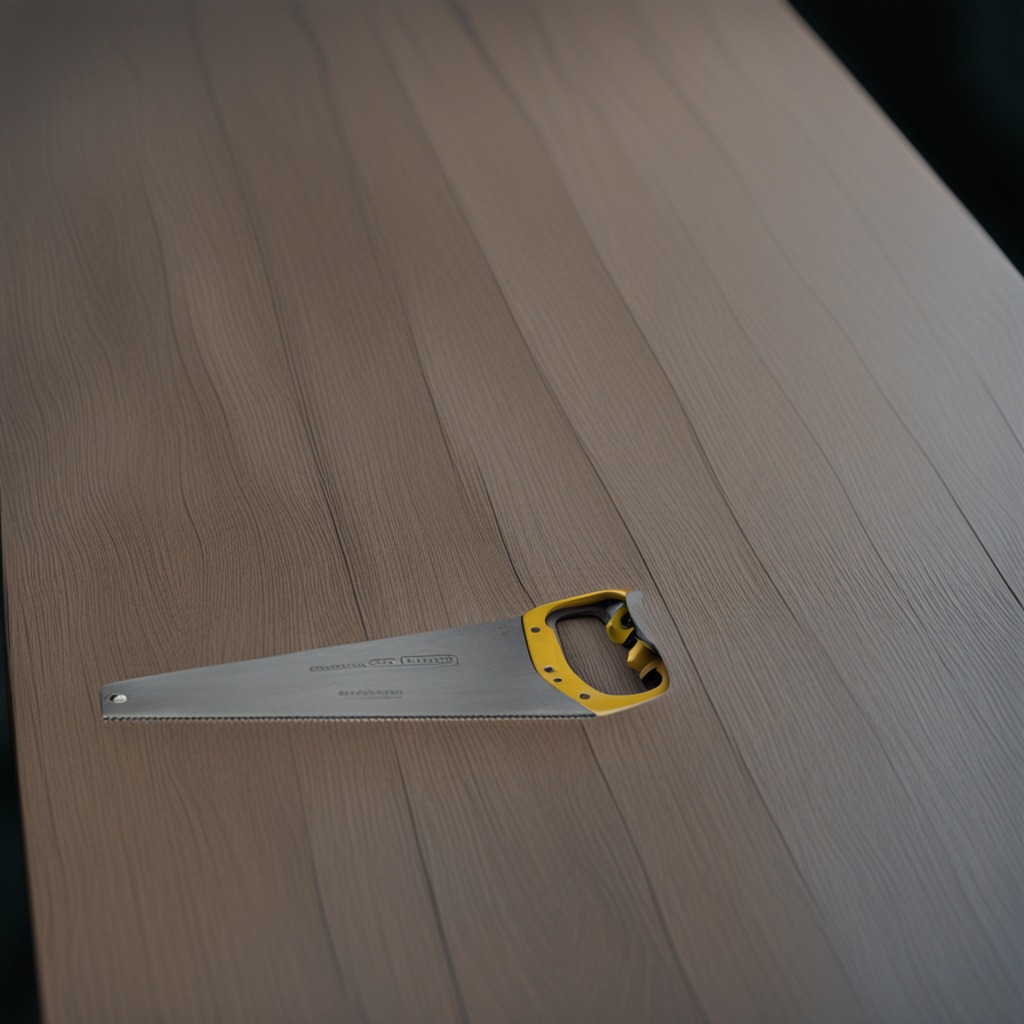
A metal saw is lying on the table with burn marks.